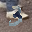
Label: 3